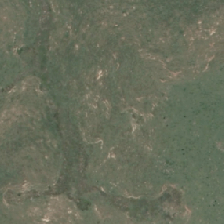
Land cover: high_producing_grassland